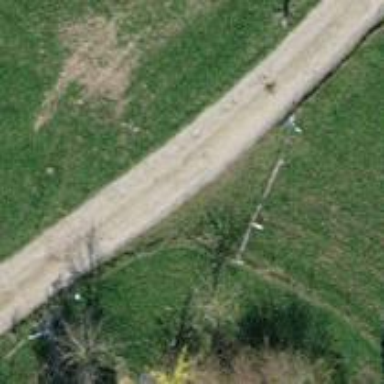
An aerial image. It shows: Track with fine gravel surface. The track has grade2 tracktype.